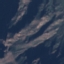
Land use / land cover class: HerbaceousVegetation